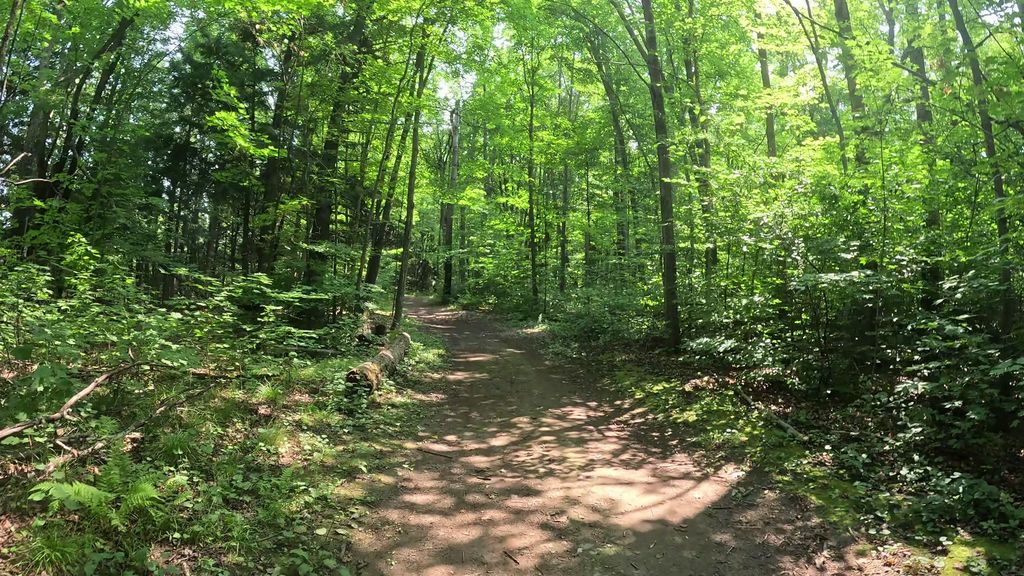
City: ottawa-gatineau